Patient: sex M, age 80
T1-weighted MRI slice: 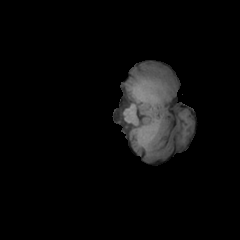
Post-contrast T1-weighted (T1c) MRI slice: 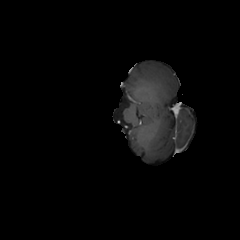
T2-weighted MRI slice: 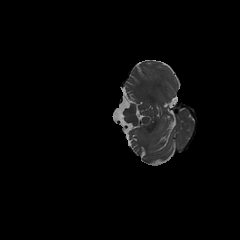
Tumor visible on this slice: no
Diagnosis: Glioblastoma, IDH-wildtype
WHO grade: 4